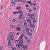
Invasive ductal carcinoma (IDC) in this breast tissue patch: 0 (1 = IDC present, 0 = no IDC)